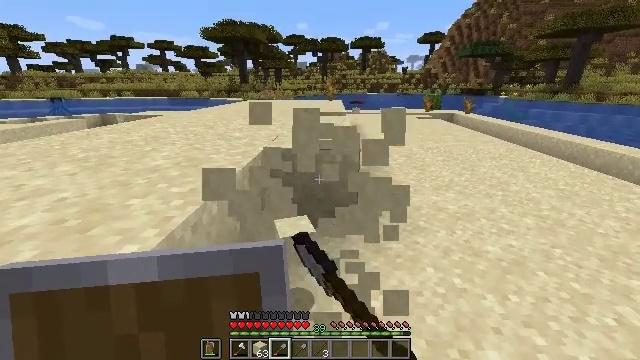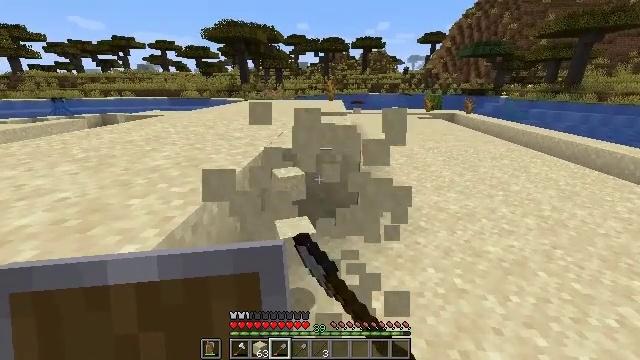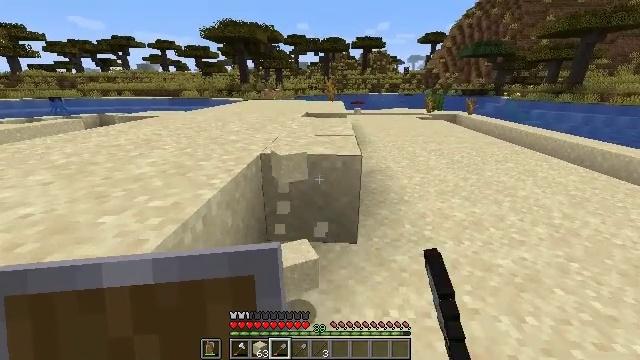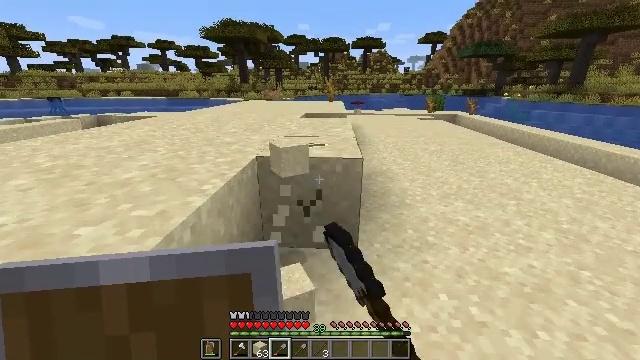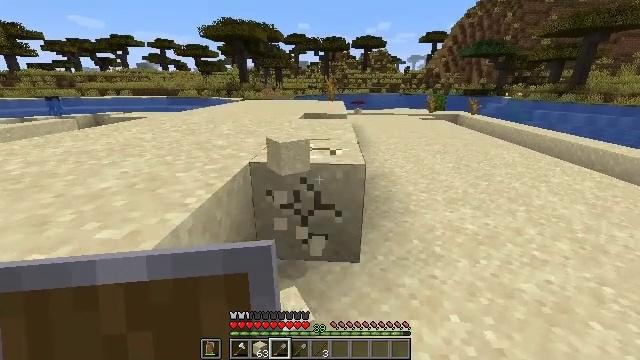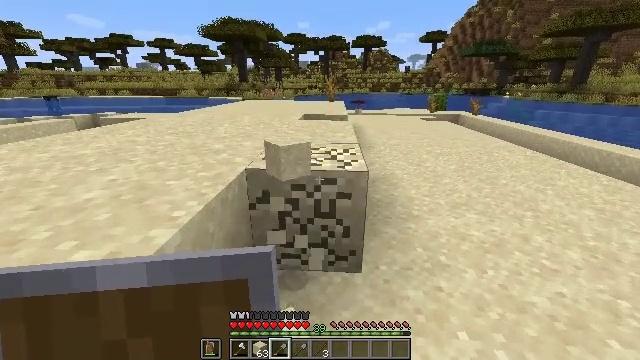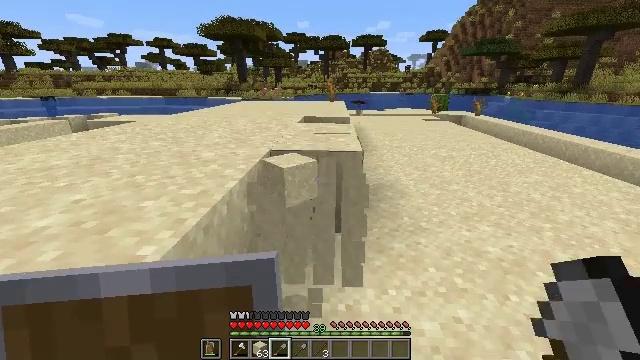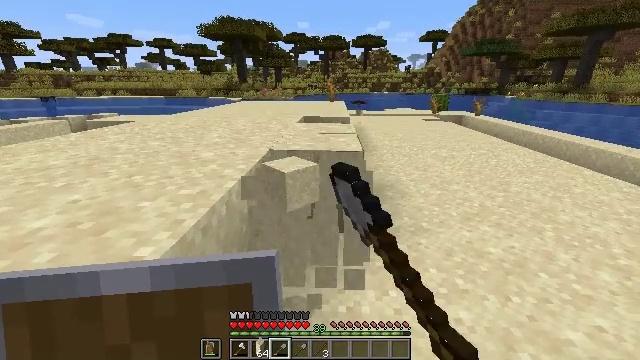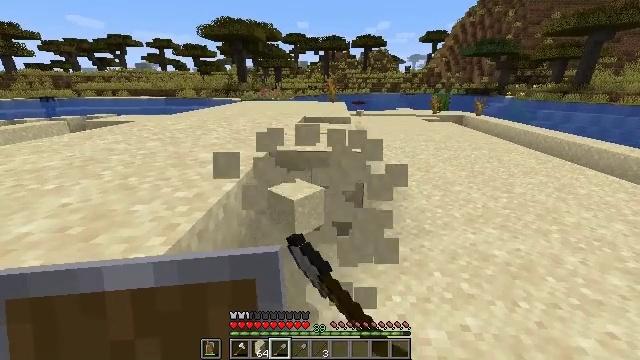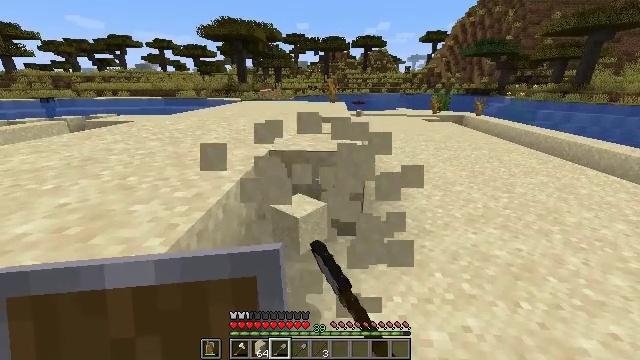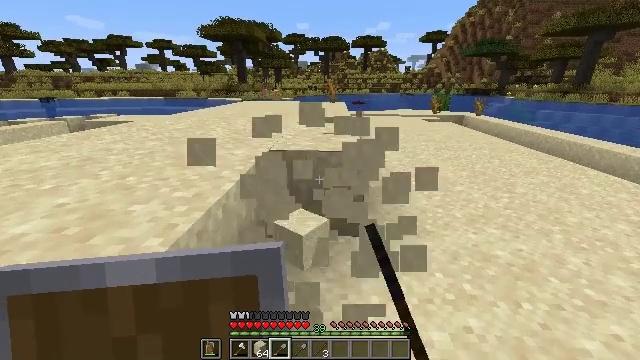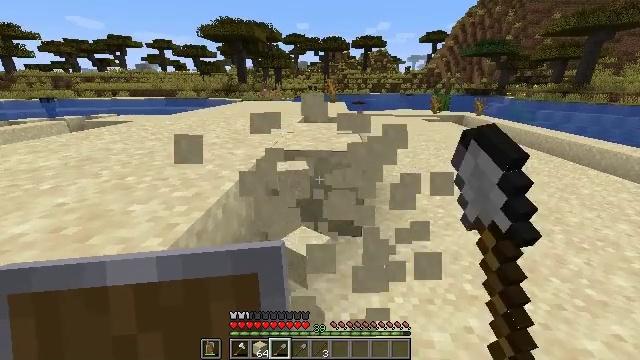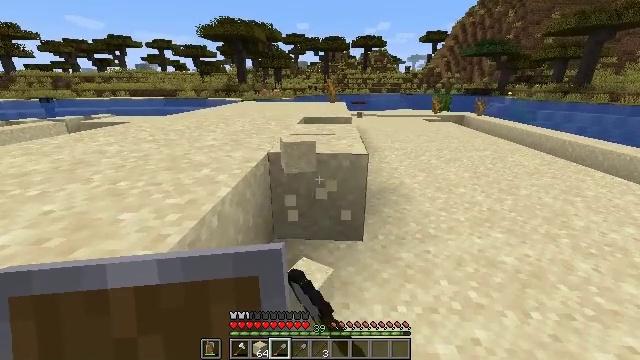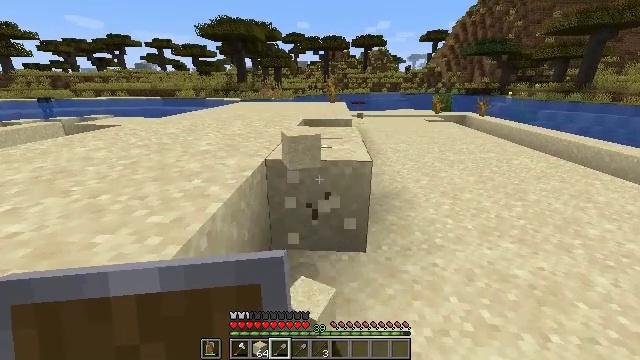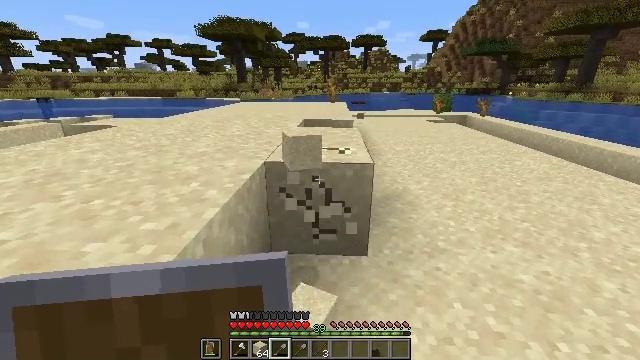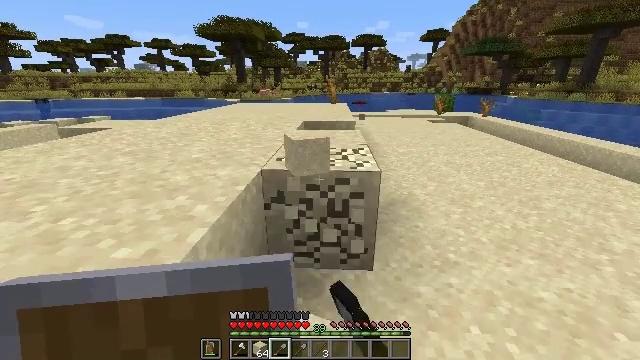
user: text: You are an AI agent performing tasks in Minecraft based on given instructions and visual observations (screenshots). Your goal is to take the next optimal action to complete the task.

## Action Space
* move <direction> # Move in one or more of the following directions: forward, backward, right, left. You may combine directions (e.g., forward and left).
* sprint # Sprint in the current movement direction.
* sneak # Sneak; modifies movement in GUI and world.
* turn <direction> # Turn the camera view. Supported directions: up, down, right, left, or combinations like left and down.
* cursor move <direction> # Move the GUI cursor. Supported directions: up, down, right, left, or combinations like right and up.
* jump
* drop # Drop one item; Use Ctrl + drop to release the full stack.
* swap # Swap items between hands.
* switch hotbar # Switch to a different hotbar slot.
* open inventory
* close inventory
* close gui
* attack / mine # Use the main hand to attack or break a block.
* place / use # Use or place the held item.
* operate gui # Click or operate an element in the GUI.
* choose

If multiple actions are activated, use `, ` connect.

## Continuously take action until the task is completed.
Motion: motion action
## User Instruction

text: Collect sand to make glass.
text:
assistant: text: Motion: move forward, attack / mine
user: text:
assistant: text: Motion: move forward, attack / mine
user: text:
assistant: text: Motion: move forward, attack / mine
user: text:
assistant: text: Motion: move forward, attack / mine
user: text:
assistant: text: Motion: move forward, attack / mine
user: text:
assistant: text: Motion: attack / mine
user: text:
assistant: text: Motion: attack / mine
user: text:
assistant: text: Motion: attack / mine
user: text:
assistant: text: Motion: attack / mine
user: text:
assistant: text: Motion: attack / mine
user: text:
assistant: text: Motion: attack / mine
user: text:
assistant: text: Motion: move forward, attack / mine
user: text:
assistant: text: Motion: move forward, attack / mine
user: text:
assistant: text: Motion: move forward, attack / mine
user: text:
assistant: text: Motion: move forward, attack / mine
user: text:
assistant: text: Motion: move forward, attack / mine
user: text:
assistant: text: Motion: move forward, attack / mine
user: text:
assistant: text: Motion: attack / mine
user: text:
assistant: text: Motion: attack / mine
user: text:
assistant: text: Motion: attack / mine
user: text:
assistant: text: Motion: attack / mine
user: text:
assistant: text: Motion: move forward, attack / mine
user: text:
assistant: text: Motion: move forward, attack / mine
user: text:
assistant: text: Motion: move forward, attack / mine
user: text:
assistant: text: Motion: move forward, attack / mine
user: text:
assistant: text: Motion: move forward, attack / mine
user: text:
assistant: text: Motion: move forward, attack / mine
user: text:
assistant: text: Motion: move forward, attack / mine
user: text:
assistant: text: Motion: attack / mine
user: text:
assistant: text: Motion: attack / mine